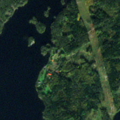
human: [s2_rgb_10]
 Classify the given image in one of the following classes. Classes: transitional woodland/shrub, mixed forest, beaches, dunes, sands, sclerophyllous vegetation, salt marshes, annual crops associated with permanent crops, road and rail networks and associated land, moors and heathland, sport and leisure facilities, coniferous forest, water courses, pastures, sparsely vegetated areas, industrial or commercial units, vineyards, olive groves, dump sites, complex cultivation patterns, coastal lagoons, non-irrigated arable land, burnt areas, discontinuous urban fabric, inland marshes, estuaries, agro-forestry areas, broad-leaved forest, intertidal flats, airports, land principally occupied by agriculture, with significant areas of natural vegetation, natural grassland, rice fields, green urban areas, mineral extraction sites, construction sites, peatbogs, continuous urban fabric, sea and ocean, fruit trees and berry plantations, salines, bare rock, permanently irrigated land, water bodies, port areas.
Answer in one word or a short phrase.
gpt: mixed forest, transitional woodland/shrub, water bodies